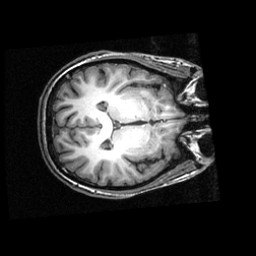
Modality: T1w
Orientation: axial
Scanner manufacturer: ge
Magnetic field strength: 3 T
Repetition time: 0.01219 s
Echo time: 0.005156 s